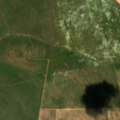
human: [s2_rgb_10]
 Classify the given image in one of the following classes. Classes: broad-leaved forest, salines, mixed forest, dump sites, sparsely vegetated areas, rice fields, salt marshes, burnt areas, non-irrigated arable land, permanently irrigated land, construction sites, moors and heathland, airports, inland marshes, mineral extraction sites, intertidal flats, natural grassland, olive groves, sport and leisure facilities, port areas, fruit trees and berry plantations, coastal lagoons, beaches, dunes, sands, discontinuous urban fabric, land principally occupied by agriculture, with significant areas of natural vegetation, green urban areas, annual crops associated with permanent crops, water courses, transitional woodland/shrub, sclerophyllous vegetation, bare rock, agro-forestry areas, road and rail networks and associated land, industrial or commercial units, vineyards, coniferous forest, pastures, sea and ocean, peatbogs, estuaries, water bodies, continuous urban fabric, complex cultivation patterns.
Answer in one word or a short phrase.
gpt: non-irrigated arable land, permanently irrigated land